Interaction volume radius: 5 \u00c5
Interaction volume height: 10 \u00c5
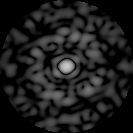
Disorder parameter: 0.8814